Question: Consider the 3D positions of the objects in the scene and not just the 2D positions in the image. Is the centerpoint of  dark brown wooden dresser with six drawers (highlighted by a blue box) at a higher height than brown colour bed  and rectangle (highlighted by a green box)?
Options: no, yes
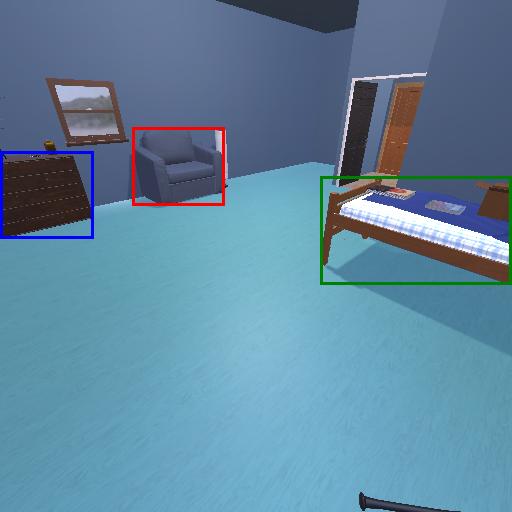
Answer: no